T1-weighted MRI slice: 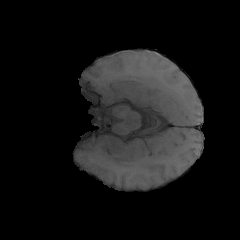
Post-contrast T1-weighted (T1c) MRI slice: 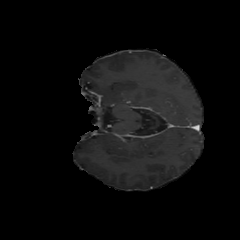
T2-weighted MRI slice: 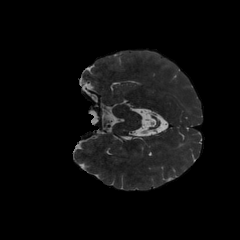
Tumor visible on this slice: no